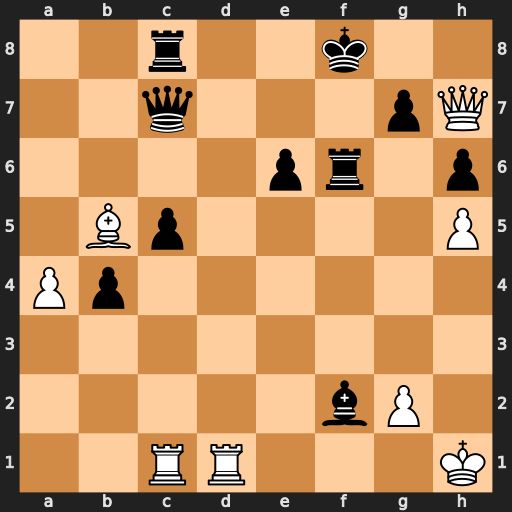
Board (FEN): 2r2k2/2q3pQ/4pr1p/1Bp4P/Pp6/8/5bP1/2RR3K
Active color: w
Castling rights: -
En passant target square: -
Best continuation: Rd7 Qxd7 Bxd7